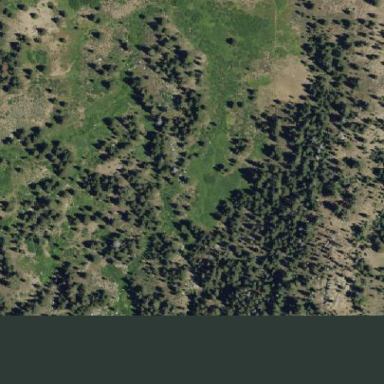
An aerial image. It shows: Wet meadow with wood vegetation.